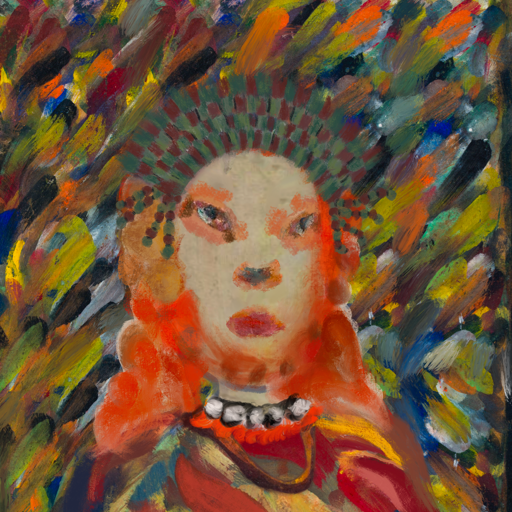
Background: An_Impression, Head And Neck Front: Hill_Girl, Face Front: Boggyland, Bust: Mother_And_Son_Son, Hair Front: Rupkatha, Head Accessory: After_Raid_Crown, Second Necklace: Comrade, Necklace: An_Impression, Baby: Blank